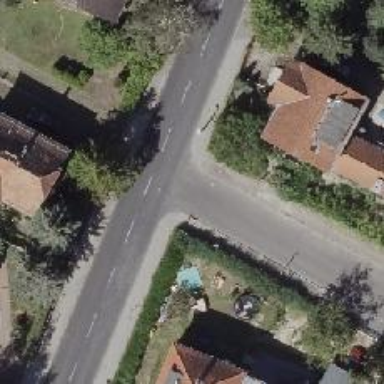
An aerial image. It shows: Road with "give way" sign.